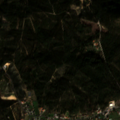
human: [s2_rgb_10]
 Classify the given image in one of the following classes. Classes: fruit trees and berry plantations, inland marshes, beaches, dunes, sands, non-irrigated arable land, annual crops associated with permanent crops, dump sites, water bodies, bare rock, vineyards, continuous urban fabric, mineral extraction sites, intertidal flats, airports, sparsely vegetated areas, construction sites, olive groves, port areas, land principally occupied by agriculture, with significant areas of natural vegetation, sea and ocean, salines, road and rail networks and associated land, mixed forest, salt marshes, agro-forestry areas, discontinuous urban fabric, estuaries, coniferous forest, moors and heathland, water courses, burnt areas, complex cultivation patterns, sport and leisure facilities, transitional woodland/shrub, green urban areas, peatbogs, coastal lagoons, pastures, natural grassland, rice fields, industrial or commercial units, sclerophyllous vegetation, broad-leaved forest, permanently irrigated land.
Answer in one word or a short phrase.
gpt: discontinuous urban fabric, mixed forest, transitional woodland/shrub